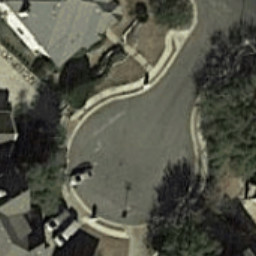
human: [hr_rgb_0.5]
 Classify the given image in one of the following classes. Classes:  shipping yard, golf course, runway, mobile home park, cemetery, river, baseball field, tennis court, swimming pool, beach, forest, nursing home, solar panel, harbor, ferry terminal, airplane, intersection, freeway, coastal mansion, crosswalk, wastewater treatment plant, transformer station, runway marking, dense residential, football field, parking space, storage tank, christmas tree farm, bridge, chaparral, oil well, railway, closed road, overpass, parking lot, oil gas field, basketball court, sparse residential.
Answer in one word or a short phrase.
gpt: closed road